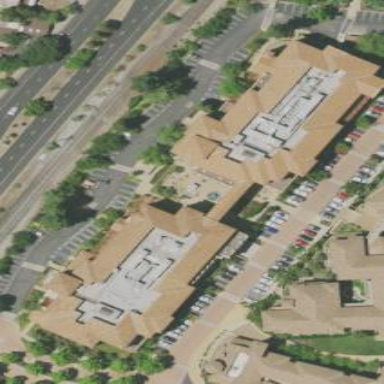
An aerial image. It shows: Office building.